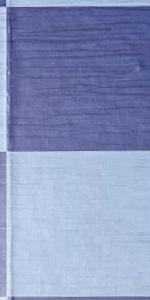
Label: Empty